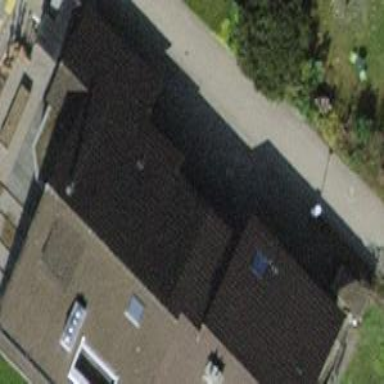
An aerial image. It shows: Semidetached house.